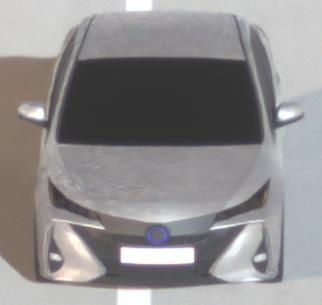
Make: Toyota
Model: Prius 1.8 Plug-In Hybrid
Detailed model: Prius (XW5) Plug-In
Model produced from: 2019/07
Model produced until: 2020/07
Doors: 5
Color: white
Road condition: dry road
Daytime: night
Contrast: high contrast